Question: I am reading a file using the 'readFully' method of 'RandomAccessFile' class, but the results are not what I exactly expected.
This is the simple function which reads the file and returns a 'new String' using the byte array where all the bytes are stored:
'''
public String read(int start)
{
setFilePointer(start);//Sets the file pointer
byte[] bytes = new byte[(int) (_file.length() - start)];
try
{
_randomStream.readFully(bytes);
}
catch(IOException e)
{
e.printStackTrace();
}
return new String(bytes);
}
'''
In the main:
'''
public static void main(String[] args)
{
String newline = System.getProperty("line.separator");
String filePath = "C:/users/userZ/Desktop/myFile.txt";
RandomFileManager rfmanager = new RandomFileManager(filePath, FileOpeningMode.READ_WRITE);
String content = rfmanager.read(10);
System.out.println("
"+content);
rfmanager.closeFile();
}
'''
This function is called in the constructor of the 'RandomFileManager'. It creates the file, if it doesn't exist already.
'''
private void setRandomFile(String filePath, String mode)
{
try
{
_file = new File(filePath);
if(!_file.exists())
{
_file.createNewFile();// Throws IOException
System.out.printf("New file created.");
}
else System.out.printf("A file already exists with that name.");
_randomStream = new RandomAccessFile(_file, mode);
}
catch(IOException e)
{
e.printStackTrace();
}
}
'''
I write to the file using this write method:
'''
public void write(String text)
{
//You can also write
if(_mode == FileOpeningMode.READ_WRITE)
{
try
{
_randomStream.writeChars(text);
}
catch(IOException e)
{
e.printStackTrace();
}
}
else System.out.printf("%s", "Warning!");
}
'''
Output:

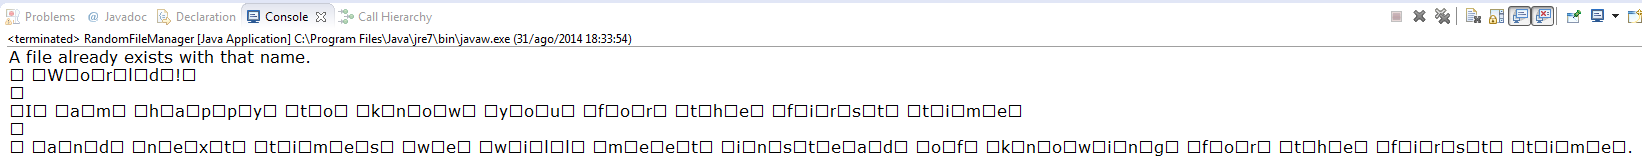
Answer: > I used the writeChars method.
This write all characters as UTF-16 which is unlikely to be the default encoding. If you use UTF-16BE character encoding, this will decode the characters. UTF_16 uses two bytes, per character.
If you only need characters between '(char) 0' and '(char) 255' I suggest using ISO-8859-1 encoding as it will be half the size.